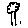
Label: tree